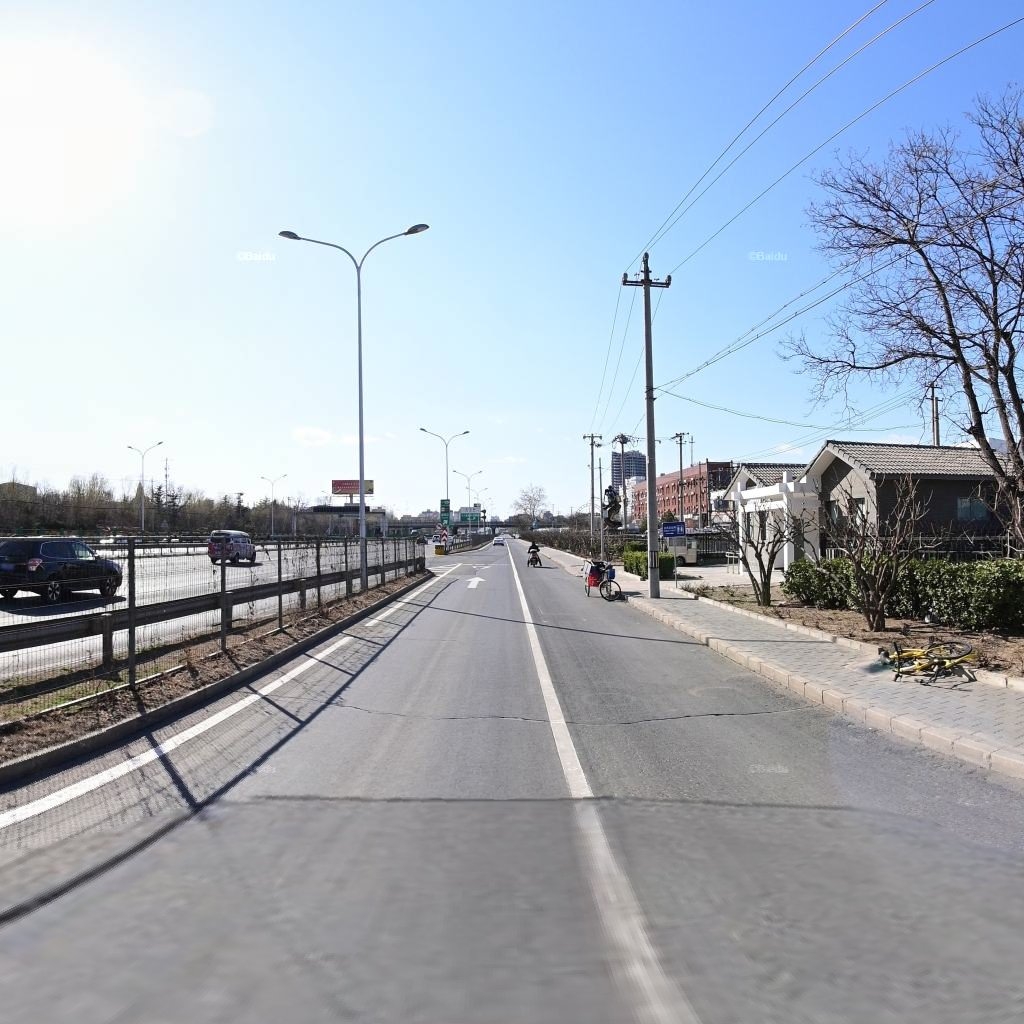
Region: Chaoyang
Road damage annotations: transverse crack